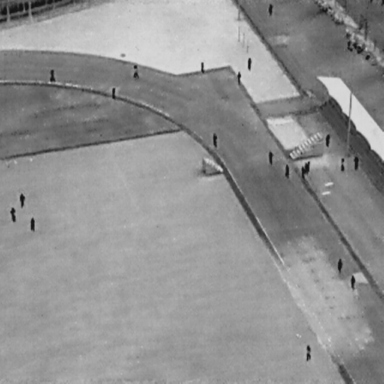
There are 22 People in the infrared image.